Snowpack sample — Rabbit Ears Pass, Jackson County, Colorado, USA (12/17/25, 1:08 PM MST)
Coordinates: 40.387, -106.625
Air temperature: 34 °F
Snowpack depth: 46 cm
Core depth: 20 cm
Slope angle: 6°, slope face: 165°
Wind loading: medium
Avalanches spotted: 0
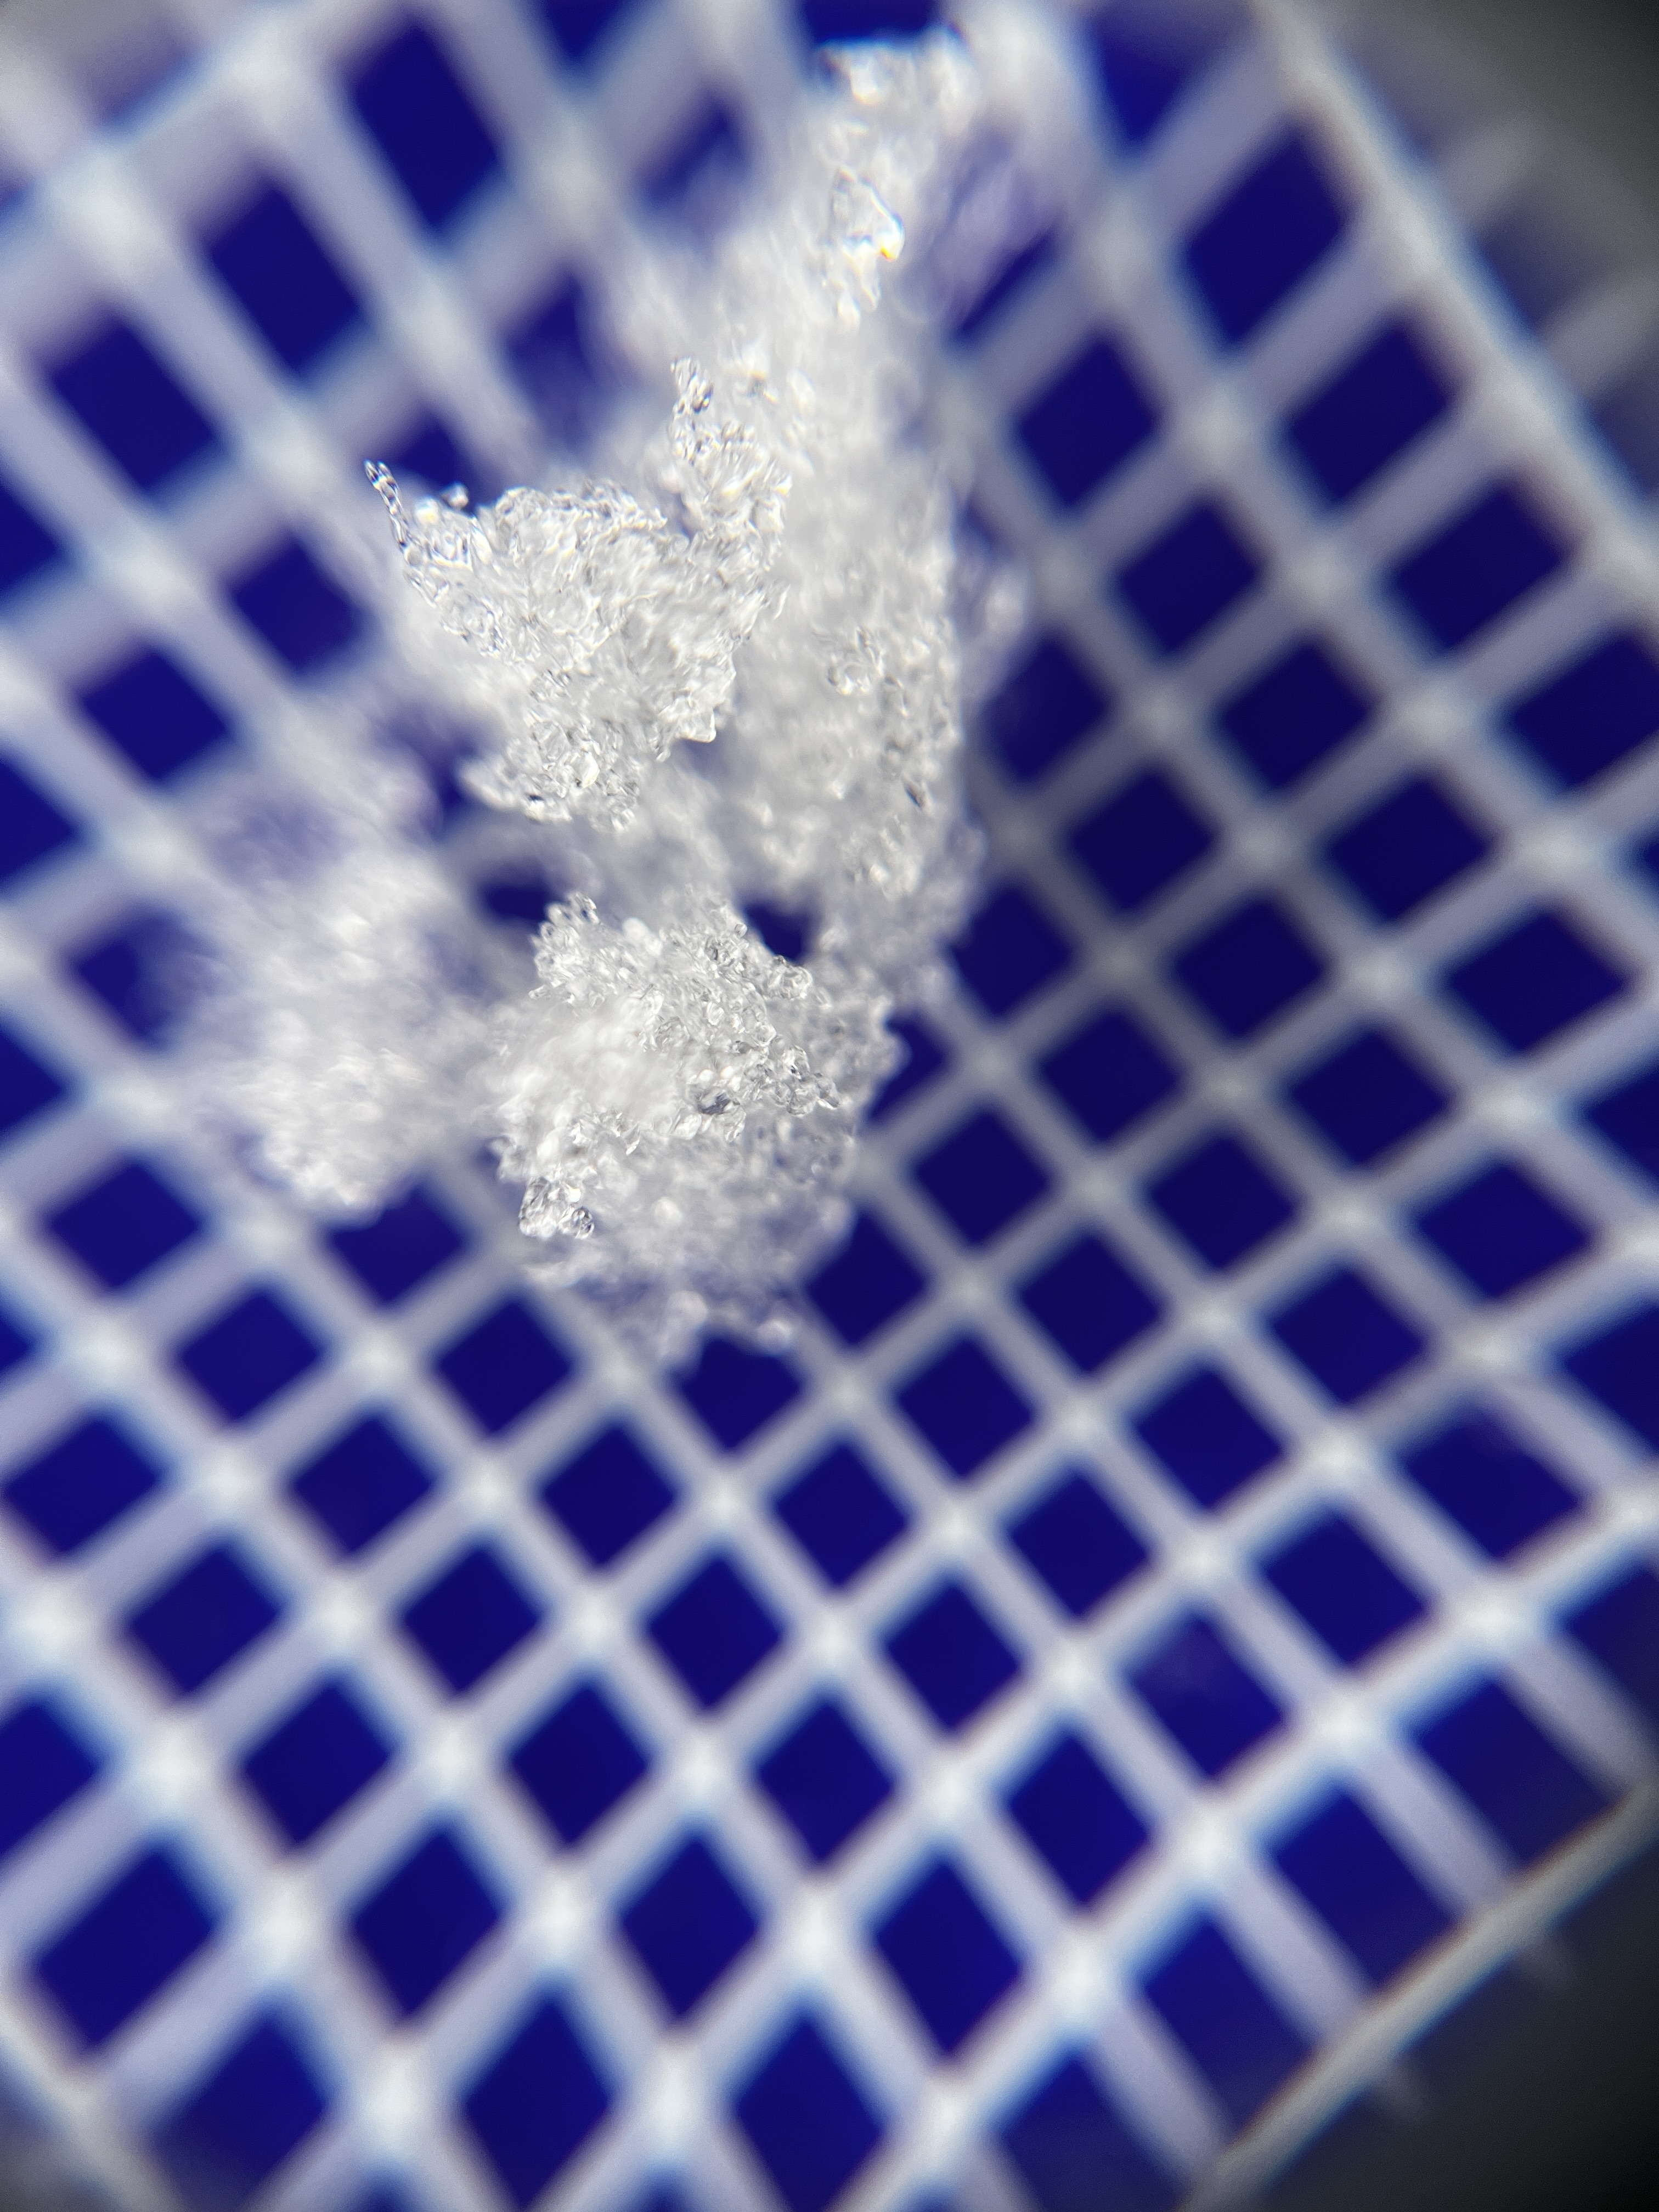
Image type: magnified_profile
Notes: No avalanches spotted nearby, although collected in a meadowy area with minimal risk on this face of the pass.